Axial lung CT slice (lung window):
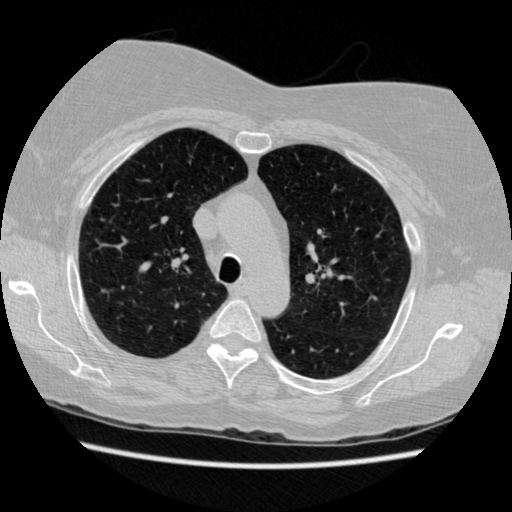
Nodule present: no